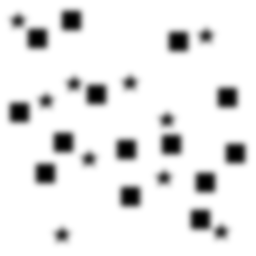
Squares: 14
Triangles: 0
Stars: 10
Total shapes: 24